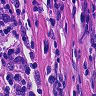
Metastatic tissue present: no